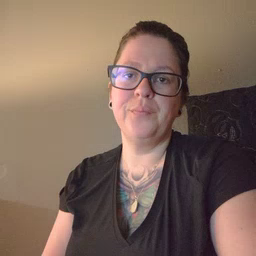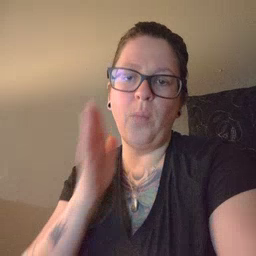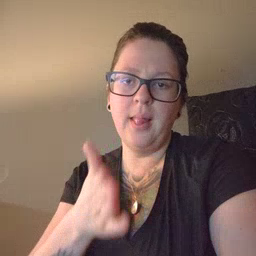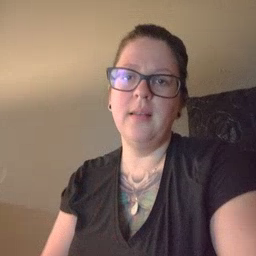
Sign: will